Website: apple
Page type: customer-info-address
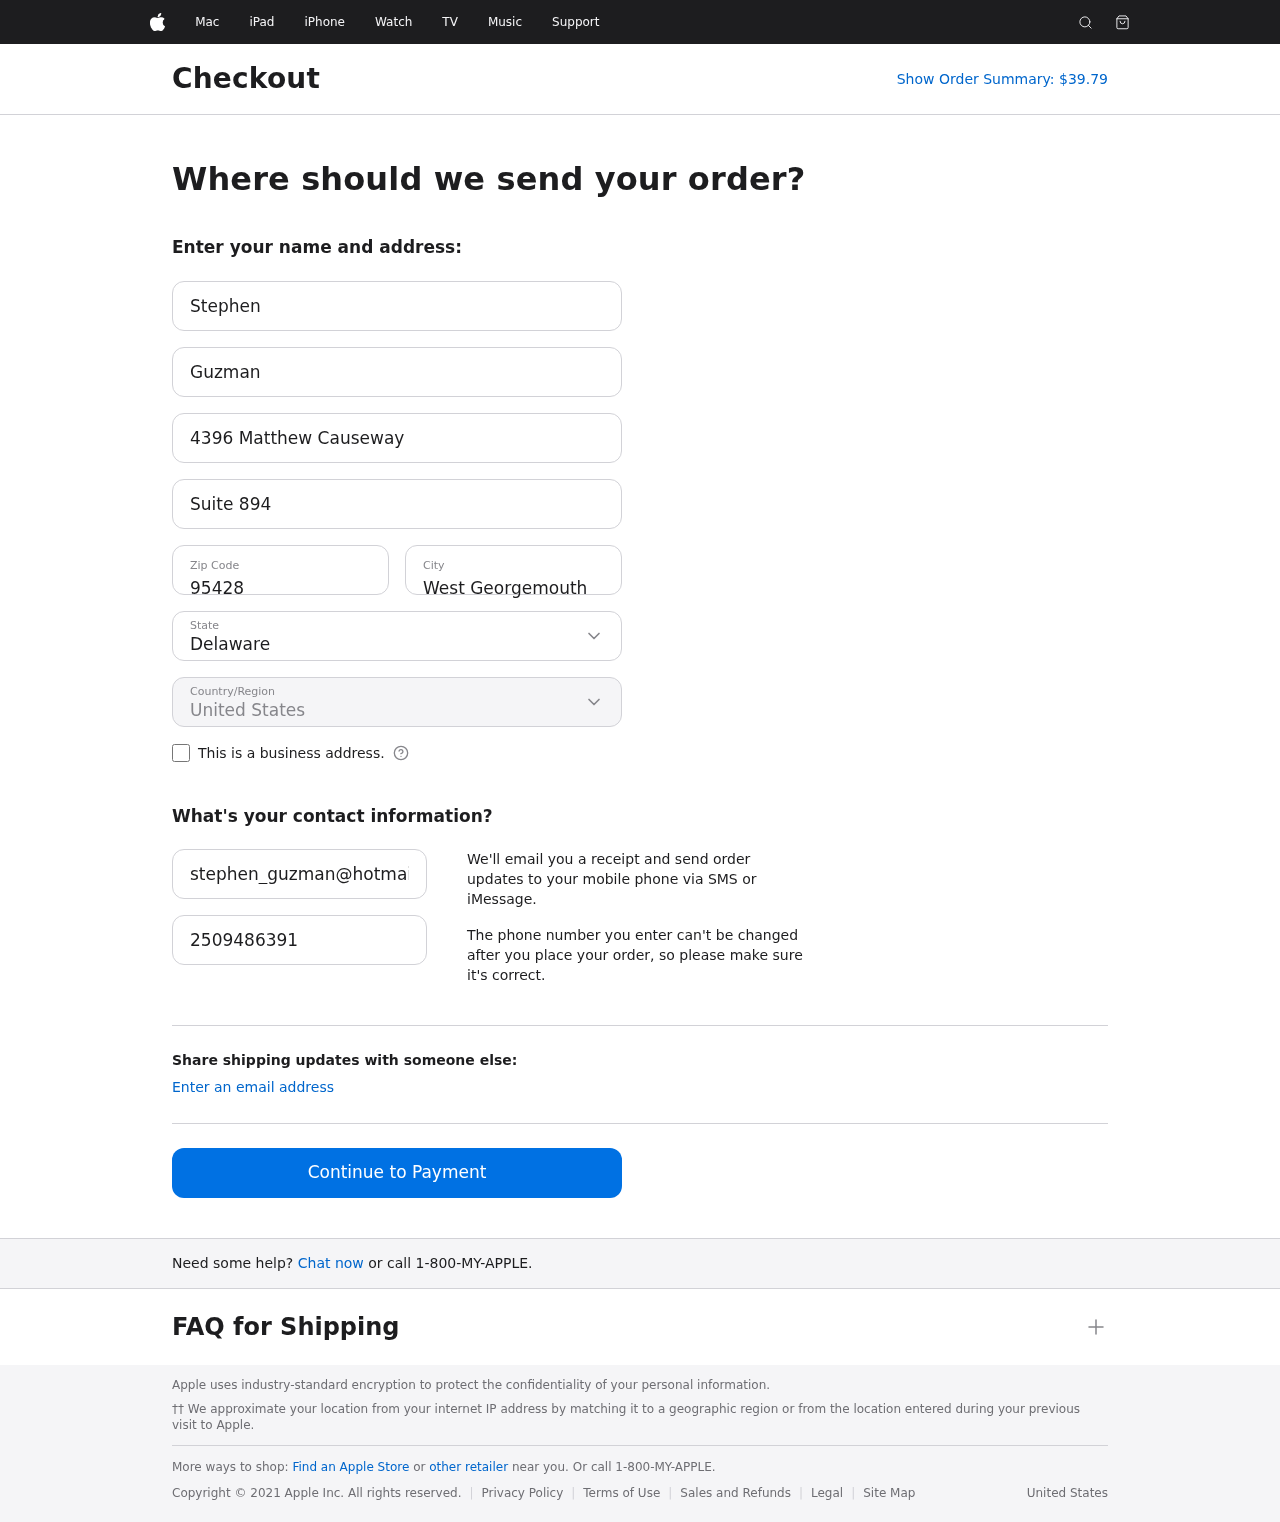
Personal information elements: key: PII_CITY
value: West Georgemouth
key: PII_COUNTRY
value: United States
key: PII_EMAIL
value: stephen_guzman@hotmail.com
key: PII_FIRSTNAME
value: Stephen
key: PII_LASTNAME
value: Guzman
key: PII_PHONE
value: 2509486391
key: PII_POSTCODE
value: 95428
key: PII_STATE
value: Delaware
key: PII_STREET
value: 4396 Matthew Causeway
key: PII_STREET2
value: Suite 894
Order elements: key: ORDER_TOTAL
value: Show Order Summary: $39.79